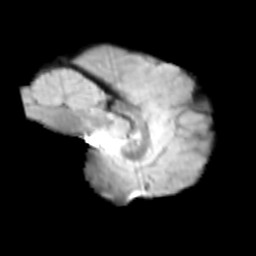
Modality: T2w
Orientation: sagittal
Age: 13
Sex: male
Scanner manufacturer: siemens
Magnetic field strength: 3 T
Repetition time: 3.8 s
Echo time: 0.07 s